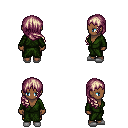
a pixel art fantasy rpg character, female body template, human, dark skin, green robe, gold greaves, white blonde right-swept hairstyle, white slippers, four views (front, back, left, right), 2x2 character sprite sheet, small pixel art, hard edges, no anti-aliasing